Interaction volume radius: 10 \u00c5
Interaction volume height: 10 \u00c5
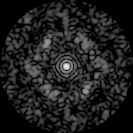
Disorder parameter: 0.674